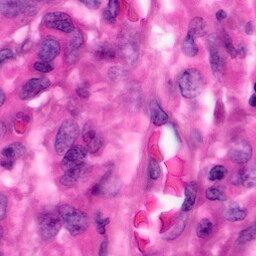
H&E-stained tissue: Pancreatic